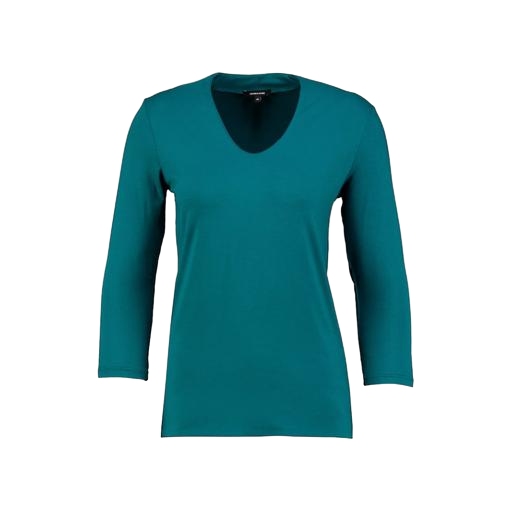
green three-quarter-sleeve top only macy, teal v-neck shirt, green v-neck shirt, white background